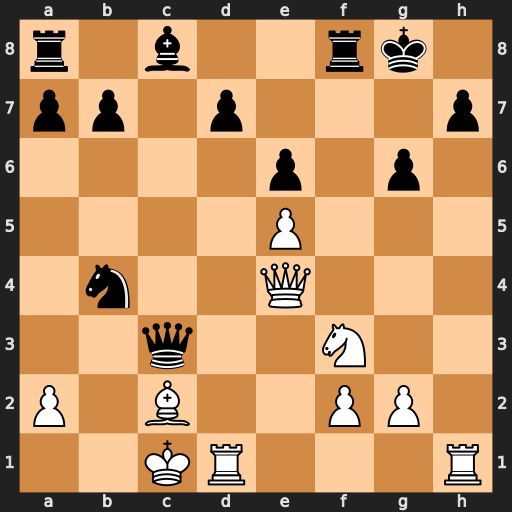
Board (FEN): r1b2rk1/pp1p3p/4p1p1/4P3/1n2Q3/2q2N2/P1B2PP1/2KR3R
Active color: w
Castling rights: -
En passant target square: -
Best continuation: Rxh7 Nxa2+ Kb1 Qb4+ Qxb4